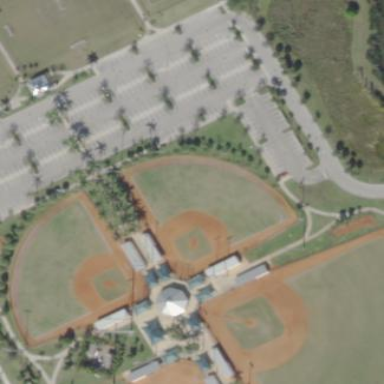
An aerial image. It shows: Baseball pitch for leisure land activities.